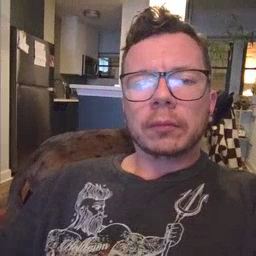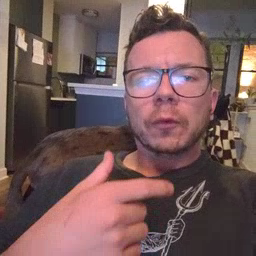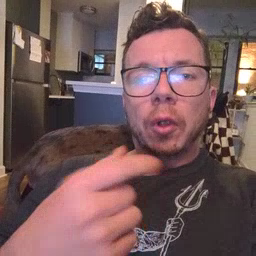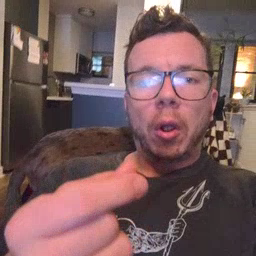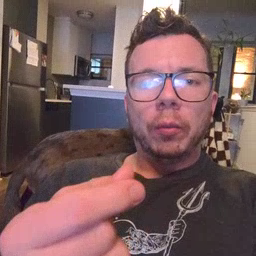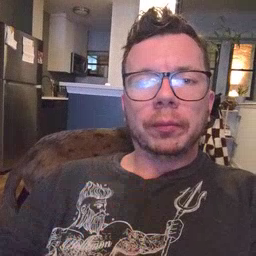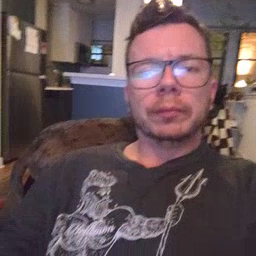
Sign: go